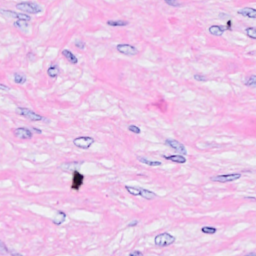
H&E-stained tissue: Breast